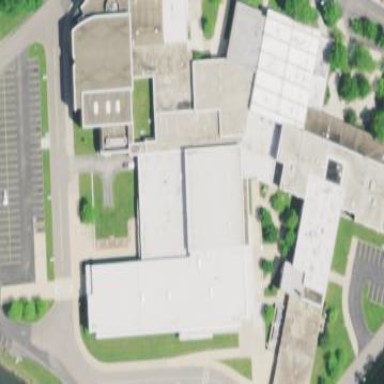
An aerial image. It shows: School.